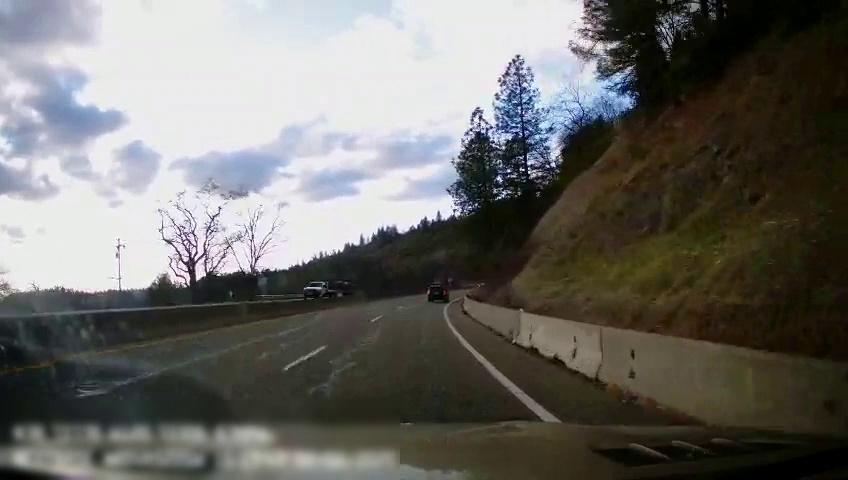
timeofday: Day
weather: Cloudy
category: Drivable Space
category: Vehicles | SUV
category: Vehicles | Truck
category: Lanes | Alternate Lane
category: Lanes | Current Lane
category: Lanes | Alternate Lane
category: Lanes | Current Lane